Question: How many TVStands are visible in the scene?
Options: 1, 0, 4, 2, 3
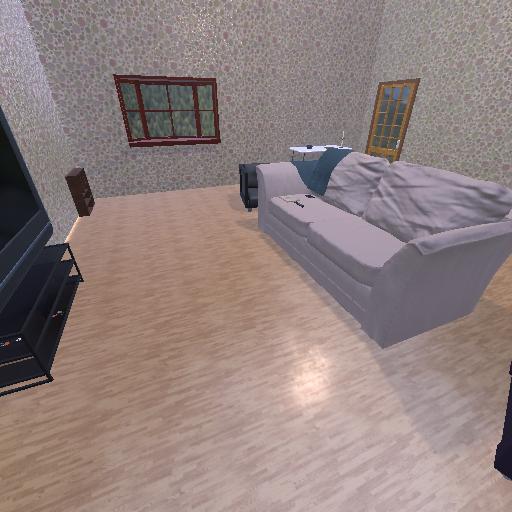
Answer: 1